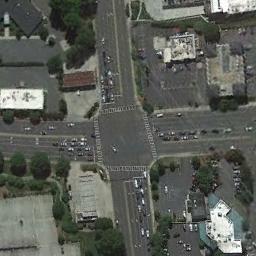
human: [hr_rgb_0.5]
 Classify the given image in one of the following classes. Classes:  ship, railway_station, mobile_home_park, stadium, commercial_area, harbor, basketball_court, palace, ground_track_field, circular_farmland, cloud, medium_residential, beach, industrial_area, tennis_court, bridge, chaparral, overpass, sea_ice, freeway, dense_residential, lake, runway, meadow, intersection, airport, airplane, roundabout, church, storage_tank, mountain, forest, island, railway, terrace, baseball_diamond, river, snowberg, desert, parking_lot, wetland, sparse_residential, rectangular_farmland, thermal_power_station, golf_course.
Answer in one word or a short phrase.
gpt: intersection